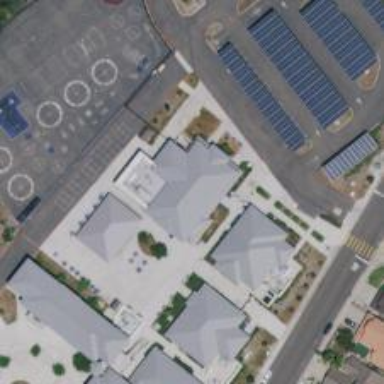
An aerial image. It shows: School.